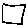
Label: square